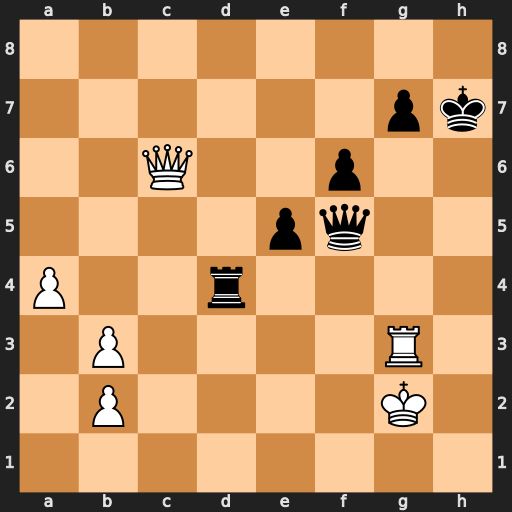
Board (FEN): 8/6pk/2Q2p2/4pq2/P2r4/1P4R1/1P4K1/8
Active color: w
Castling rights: -
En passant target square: -
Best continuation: Rh3+ Qxh3+ Kxh3